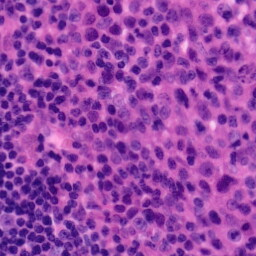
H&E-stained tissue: Tonsil